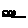
Label: triangle